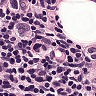
Metastatic tissue present: yes